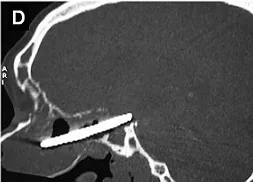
Sagittal. (bone windows).
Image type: radiology (ct)